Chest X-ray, PA view. Patient: 21 years old, sex M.
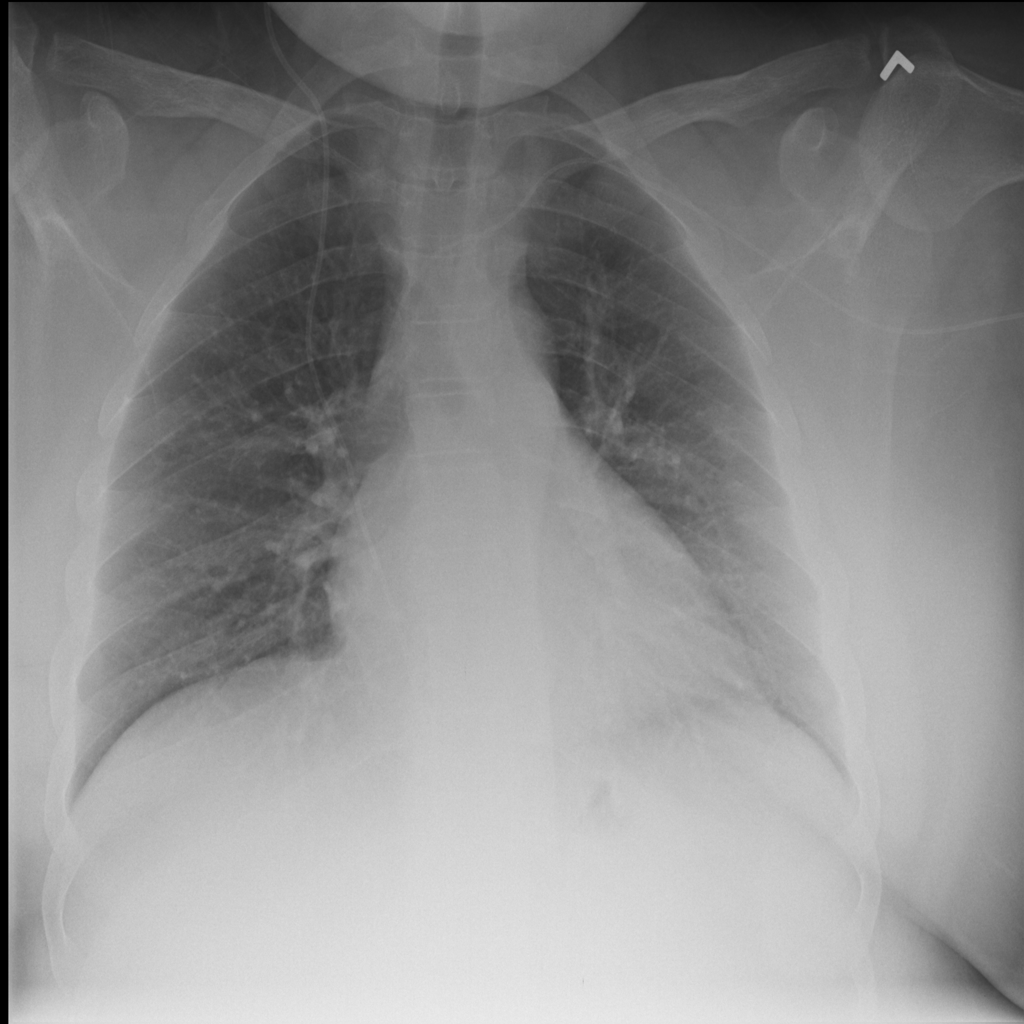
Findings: No Finding